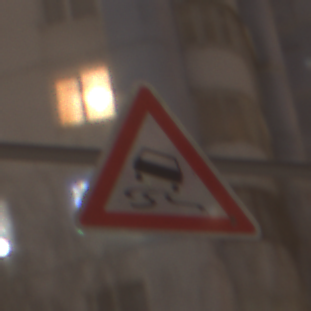
Verkehrszeichen: SchleuderOderRutschgefahr
Umgebung: Outdoor, Urban
Tageszeit: Night
Wetter: Overcast
Licht: Artificial
Jahreszeit: Winter
Kontrast: MediumContrast